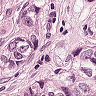
Metastatic tissue present: yes